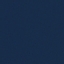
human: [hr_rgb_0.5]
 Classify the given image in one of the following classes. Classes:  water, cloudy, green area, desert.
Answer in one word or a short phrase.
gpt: water